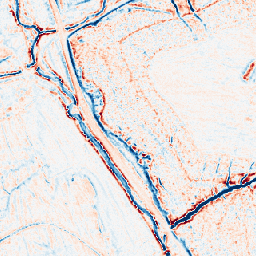
Category: edge_preserving
Decomposition family: bilateral
Decomposition parameters: d: 9
sigma_color: 100
sigma_space: 50
Upsampling method: nearest
Upsampling parameters: scale: 8
Upsampling scale: 8